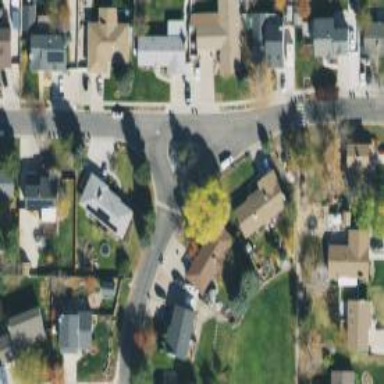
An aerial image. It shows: Residential road.